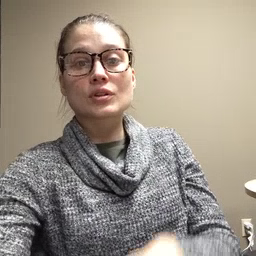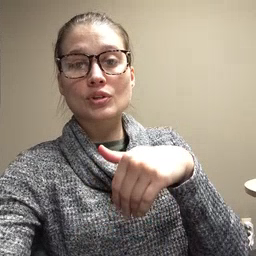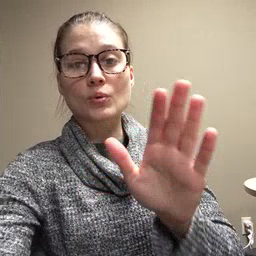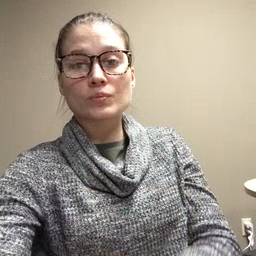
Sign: go